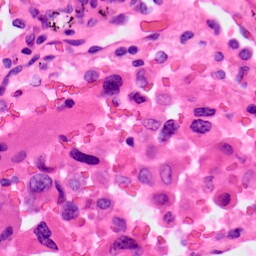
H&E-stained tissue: Lung